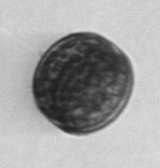
Label: Coscinodiscus